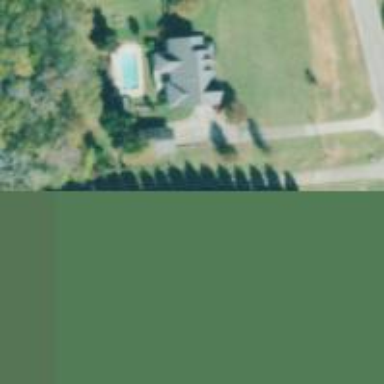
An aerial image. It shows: Driveway.